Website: home-depot
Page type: cross-sells
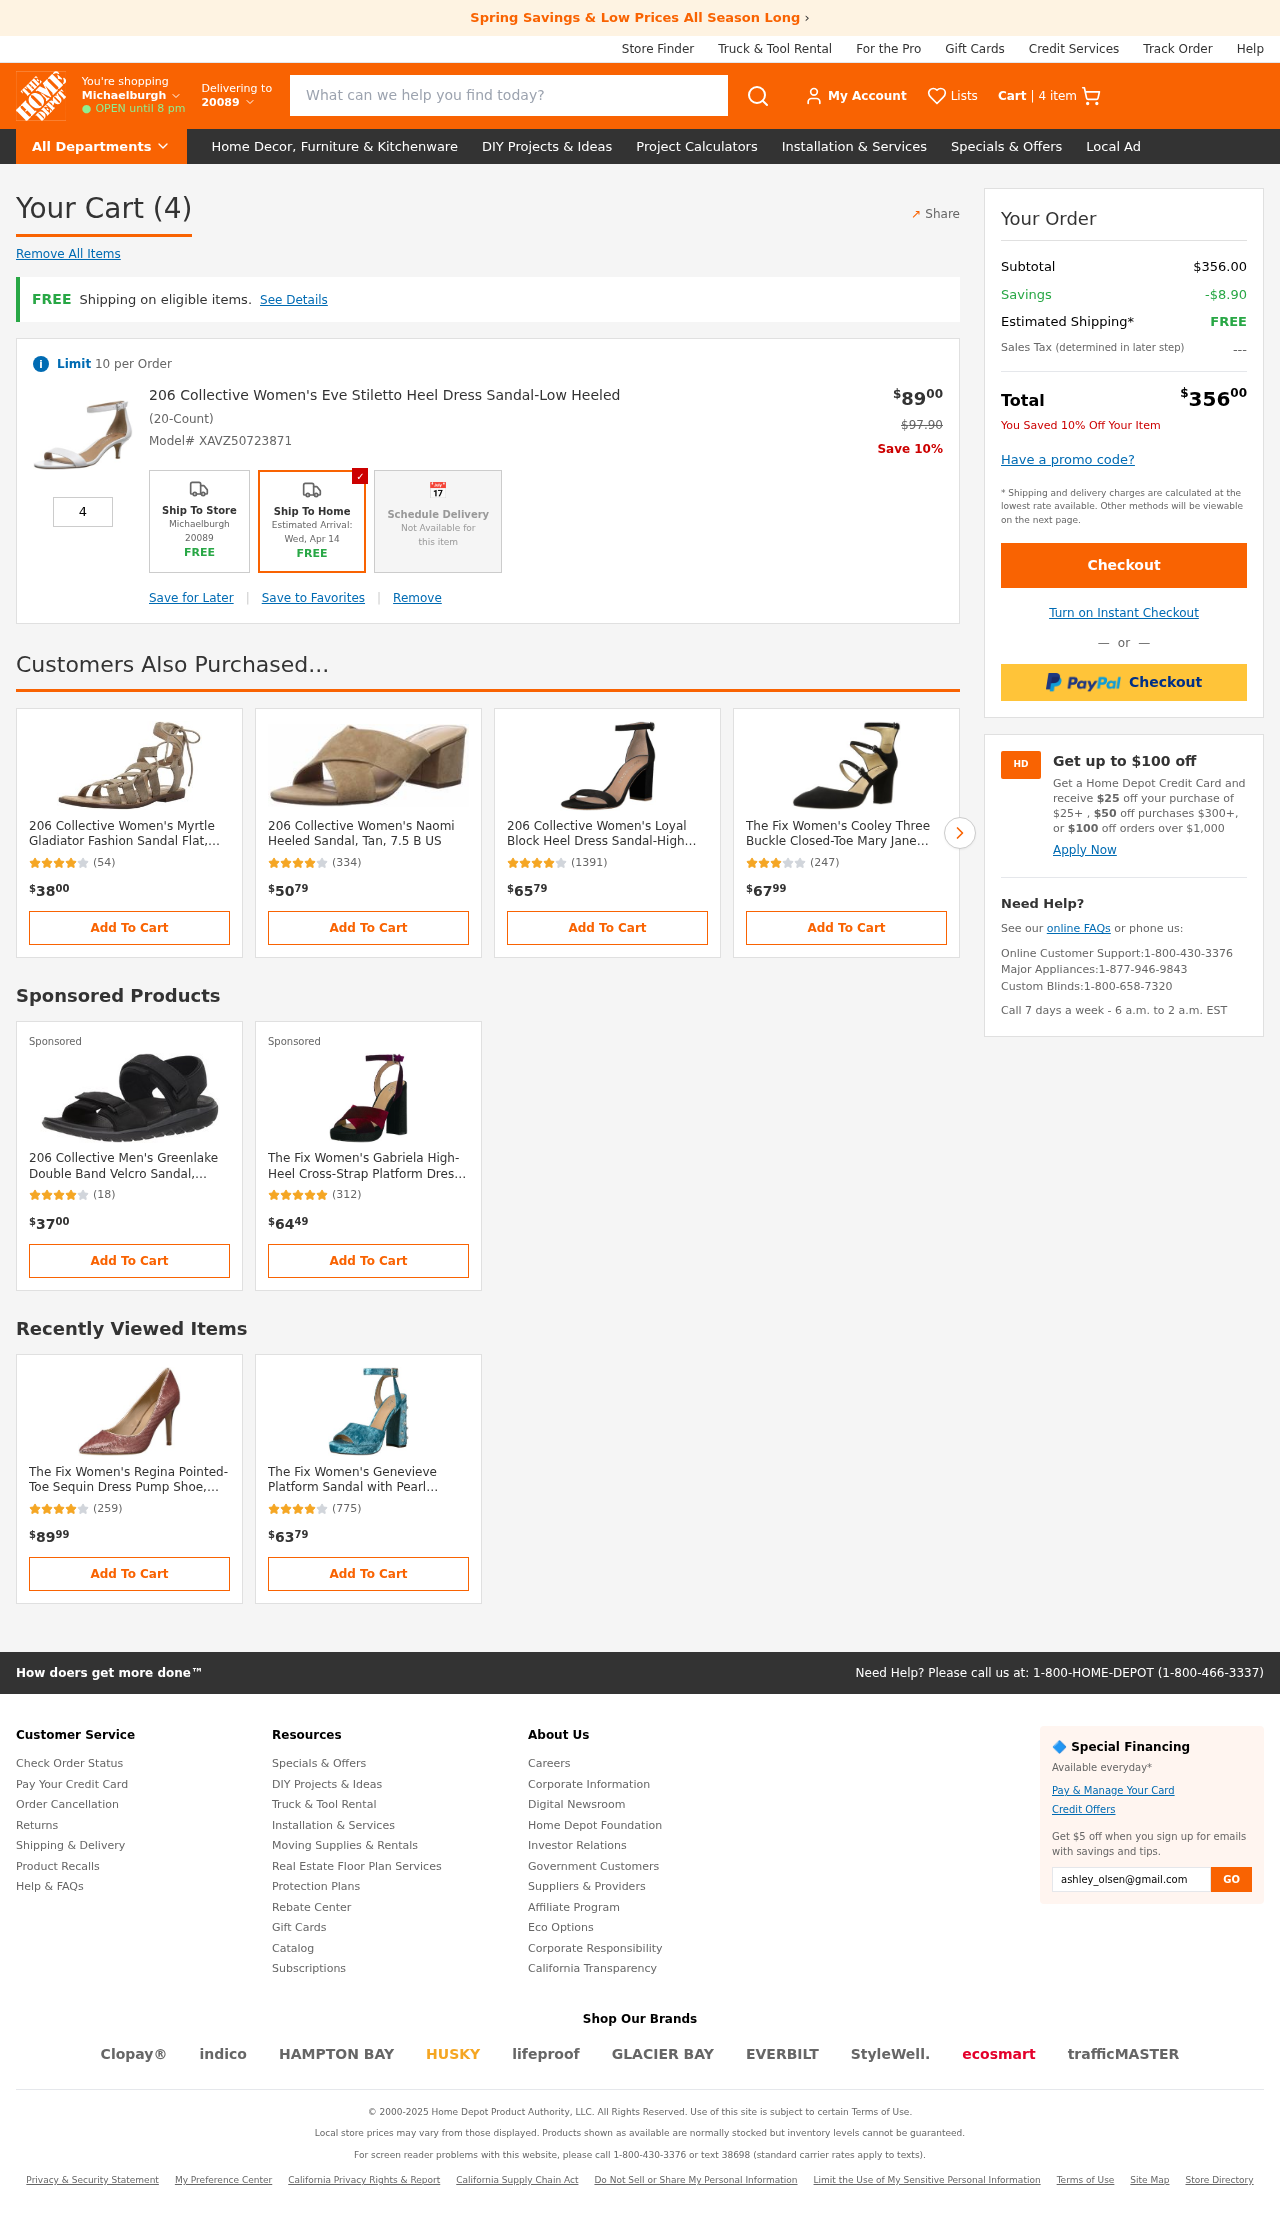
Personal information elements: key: PII_LOCATION1_CITY
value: Michaelburgh
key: PII_POSTCODE
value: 20089
Product elements: key: PRODUCT1_NAME
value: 206 Collective Women's Eve Stiletto Heel Dress Sandal-Low Heeled
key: PRODUCT1_PRICE
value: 89
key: PRODUCT1_QUANTITY
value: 4
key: PRODUCT1_ORIGINAL_PRICE
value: $97.90
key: PRODUCT2_NAME
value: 206 Collective Women's Myrtle Gladiator Fashion Sandal Flat, taupe suede, 7 B US
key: PRODUCT2_NUM_RATINGS
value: (54)
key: PRODUCT2_PRICE
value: $3800
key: PRODUCT3_NAME
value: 206 Collective Women's Naomi Heeled Sandal, Tan, 7.5 B US
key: PRODUCT3_NUM_RATINGS
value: (334)
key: PRODUCT3_PRICE
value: $5079
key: PRODUCT4_NAME
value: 206 Collective Women's Loyal Block Heel Dress Sandal-High Heeled
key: PRODUCT4_NUM_RATINGS
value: (1391)
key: PRODUCT4_PRICE
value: $6579
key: PRODUCT5_NAME
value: The Fix Women's Cooley Three Buckle Closed-Toe Mary Jane Dress Pump,Black,8 B US
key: PRODUCT5_NUM_RATINGS
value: (247)
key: PRODUCT5_PRICE
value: $6799
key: PRODUCT6_NAME
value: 206 Collective Men's Greenlake Double Band Velcro Sandal, Black Canvas/Nubuck, 8.5 D US
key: PRODUCT6_NUM_RATINGS
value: (18)
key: PRODUCT6_PRICE
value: $3700
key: PRODUCT7_NAME
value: The Fix Women's Gabriela High-Heel Cross-Strap Platform Dress Sandal,wine/dark purple/black,11 B US
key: PRODUCT7_NUM_RATINGS
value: (312)
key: PRODUCT7_PRICE
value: $6449
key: PRODUCT8_NAME
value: The Fix Women's Regina Pointed-Toe Sequin Dress Pump Shoe, Rose Gold, 6.5 B US
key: PRODUCT8_NUM_RATINGS
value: (259)
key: PRODUCT8_PRICE
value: $8999
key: PRODUCT9_NAME
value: The Fix Women's Genevieve Platform Sandal with Pearl Embellished Heel, Sea Green Crushed Velvet, 6 B
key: PRODUCT9_NUM_RATINGS
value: (775)
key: PRODUCT9_PRICE
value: $6379
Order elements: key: ORDER_NUM_ITEMS
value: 4 item
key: ORDER_NUM_ITEMS
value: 4
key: ORDER_SKU
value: Model# XAVZ50723871
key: ORDER_SUBTOTAL
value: $356.00
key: ORDER_SAVINGS
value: -$8.90
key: ORDER_TOTAL
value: $35600
Search elements: key: HEADER_SEARCH
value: What can we help you find today?